Question: When I create this activity:

it comes with that swipe feature enabled, just like described <URL>.
The problem with that same post is that the solution found uses which is deprecated and it is not what this Tabbed Activity template uses. Moreover, I want to believe that this feature can be disabled without having to land a craft on Mars and prove the existence of God.
How can I do this in the most simple way?
Thanks!
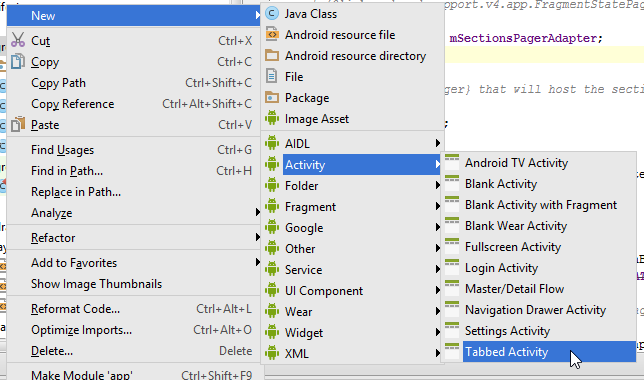
Answer: You just need to extend 'ViewPager' and override few methods: <URL> . In addition you should also replace 'android.support.v4.view.ViewPager' with 'your.package.name.CustomViewPager' inside layout xml file.